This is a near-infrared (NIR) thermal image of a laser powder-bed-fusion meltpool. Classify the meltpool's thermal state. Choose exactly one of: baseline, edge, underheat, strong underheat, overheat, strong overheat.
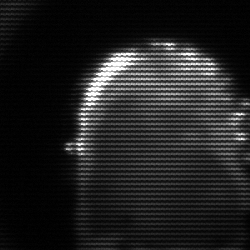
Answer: baseline